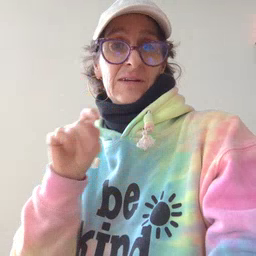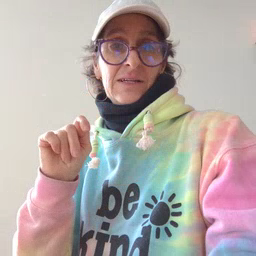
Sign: feet